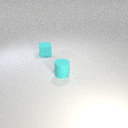
small cyan rubber cube behind small cyan rubber cylinder